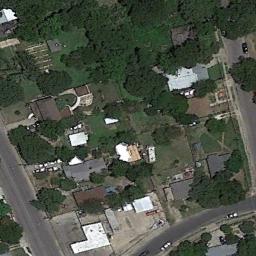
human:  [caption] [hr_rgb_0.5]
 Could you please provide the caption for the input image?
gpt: There are many buildings in medium residential area .

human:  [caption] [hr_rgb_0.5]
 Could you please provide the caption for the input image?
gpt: Most of the houses are red .

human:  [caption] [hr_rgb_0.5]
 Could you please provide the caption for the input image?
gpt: The medium residential is on the grass next to some trees and road .

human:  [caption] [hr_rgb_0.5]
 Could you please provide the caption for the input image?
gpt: The medium residential area has some houses of different sizes and colors and a large wooded area is next to the medium residential area .

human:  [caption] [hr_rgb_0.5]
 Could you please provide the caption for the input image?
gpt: There are many green trees and some white buildings invading the medium residential area .